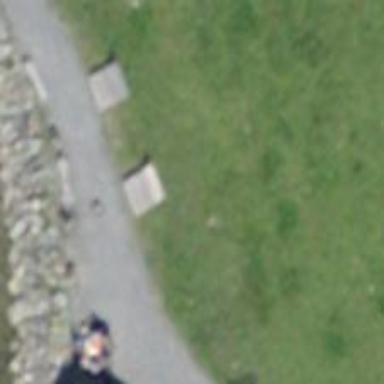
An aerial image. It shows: Picnic site popular for tourists.